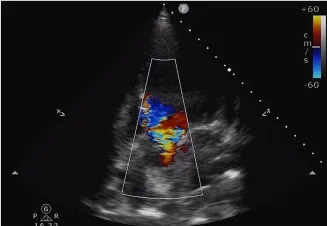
Transthoracic echocardiogram obtained at admission. (C) Severe aortic regurgitation in (five-chamber view).
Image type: radiology (ultrasound)